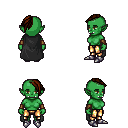
a pixel art fantasy rpg character, female body template, orc, green skin, black cape, gold greaves, brown long mohawk hairstyle, leather bracers, metal boots, four views (front, back, left, right), 2x2 character sprite sheet, small pixel art, hard edges, no anti-aliasing